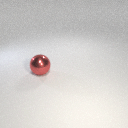
large red metal sphere